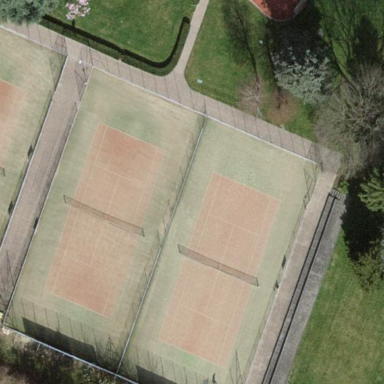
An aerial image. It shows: Tennis court on the leisure land pitch.